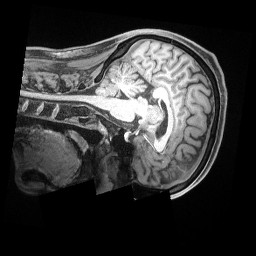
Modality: T1w
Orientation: sagittal
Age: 28
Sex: male
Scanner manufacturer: siemens
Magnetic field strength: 3 T
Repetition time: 2.3 s
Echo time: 0.00186 s